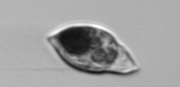
Label: Amphidinium